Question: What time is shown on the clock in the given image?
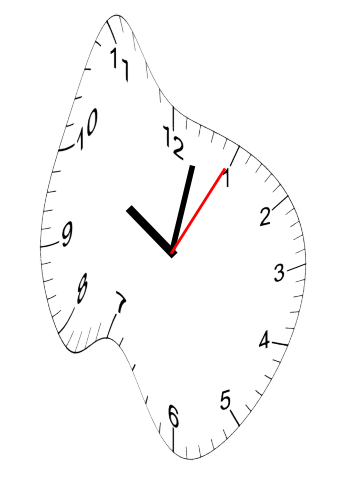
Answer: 10:02:05